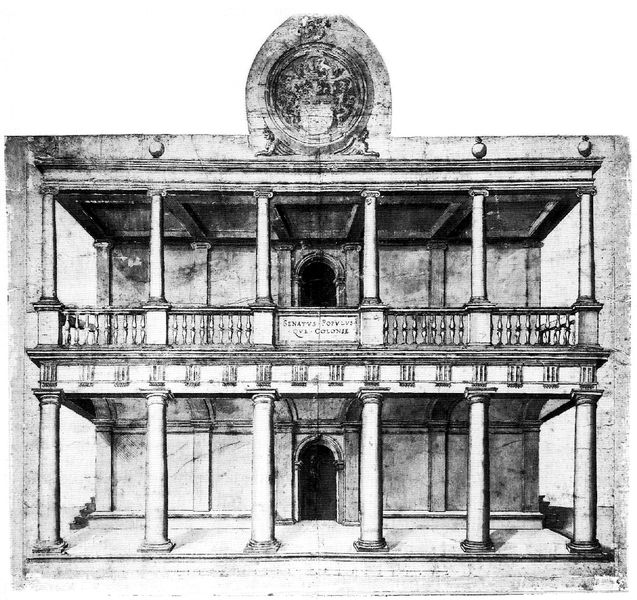
Titel: Köln, Rathauslaube (Obergeschoss 1616/17 verändert)
Künstler: Wilhelm Vernukken
Standort: Köln (EU - D - NRW)
Schlagwörter: weiß, fenster, schwarz, skizze, stützen, säule, säulen, tür, zeichnung, gebäude, haus, ornament, architektur, sockel, stein, türbogen, brüstung, frontal, renaissance, balkon, schrift, liegen, bogen, fassade, italien, türen, giebel, figuren, treppe, tafel, inschrift, verzierung, aufgang, geländer, stufen, platte, tor, bögen, eingang, tusche, wohnhaus, medaillon, balustrade, bleistift, kugel, kugeln, entwurf, kapitelle, rom, kapitell, portal, tore, wappen, villa, griechisch, vorderansicht, viktorianisch, herrenhaus, dorisch, laubengang, streben, strebe, säulenhalle, bauplan, zweigeschossig, ionische kapitelle, dorische säulen, universität, wettbewerb, senat, sälen, optische täuschung, senatus, kugelln, zweigeschosse